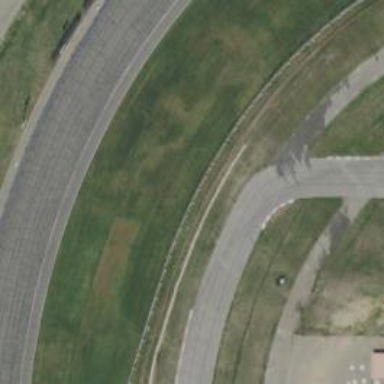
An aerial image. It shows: Motor sport raceway.